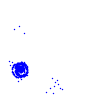
Particle: electron